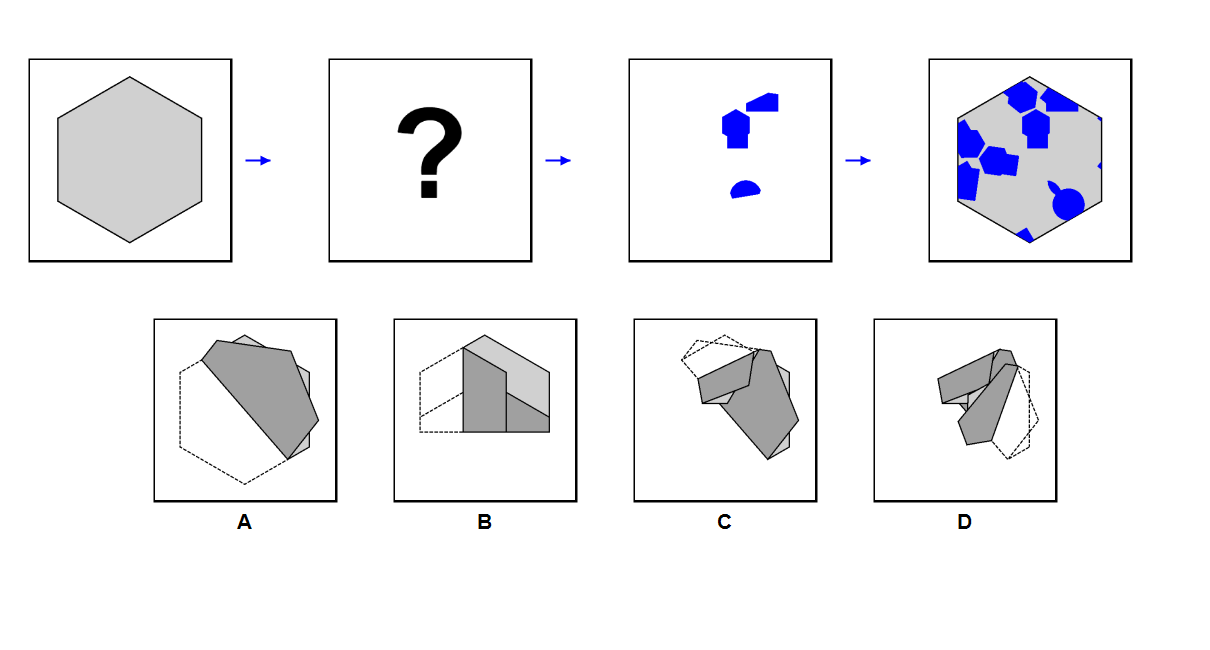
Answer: B